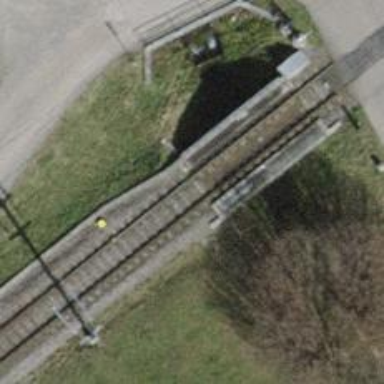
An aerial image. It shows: Single railway track with electrification through contact line.